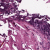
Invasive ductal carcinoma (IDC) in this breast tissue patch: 0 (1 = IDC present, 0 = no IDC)